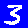
Digit: 3